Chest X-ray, AP view. Patient: 57 years old, sex M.
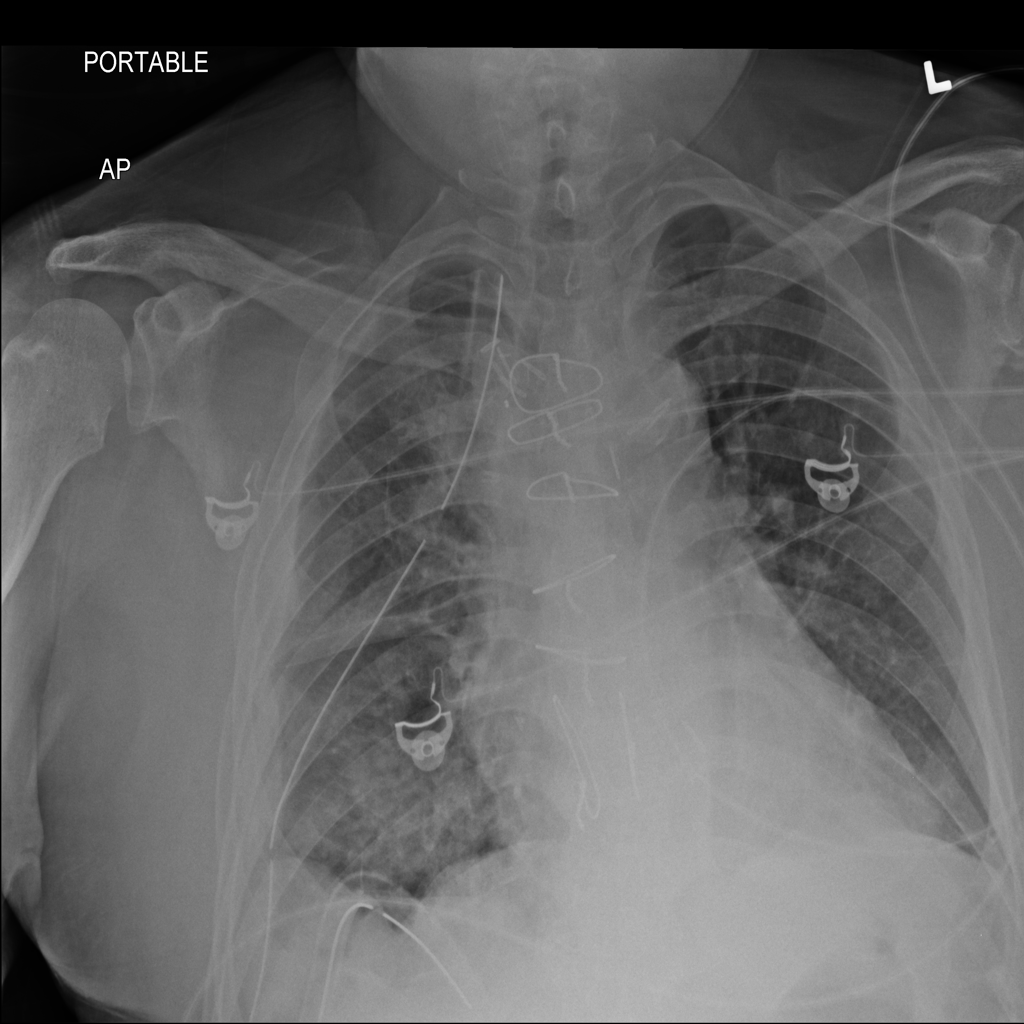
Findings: Infiltration, Pleural_Thickening